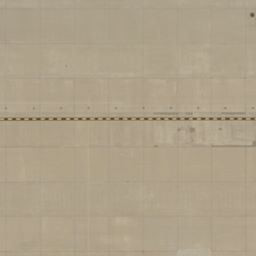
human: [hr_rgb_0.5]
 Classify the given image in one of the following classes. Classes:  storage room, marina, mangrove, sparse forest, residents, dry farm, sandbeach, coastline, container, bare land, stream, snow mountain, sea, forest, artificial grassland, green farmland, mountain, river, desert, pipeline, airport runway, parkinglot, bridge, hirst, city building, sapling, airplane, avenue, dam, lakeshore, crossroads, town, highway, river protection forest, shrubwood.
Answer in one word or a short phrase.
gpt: airport runway